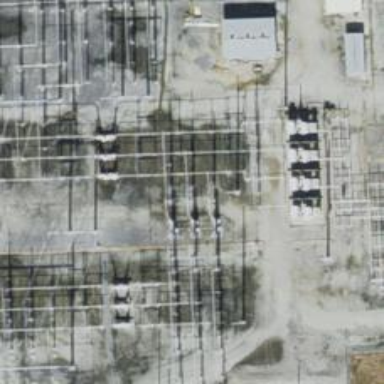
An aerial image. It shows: Switch for power supply.